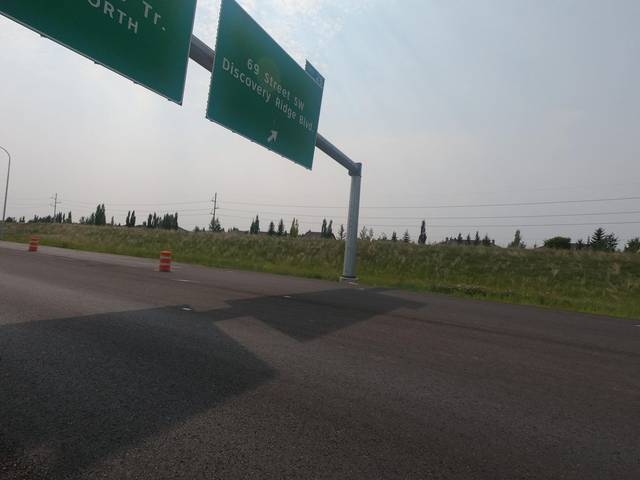
Region: Canada
Coordinates: 51.016, -114.203